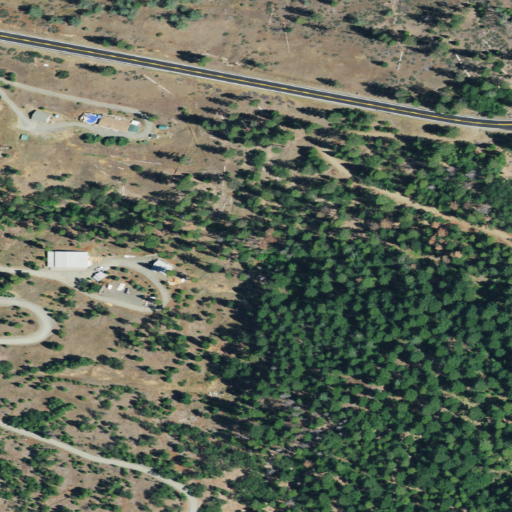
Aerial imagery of valley in California named Last Chance Gulch containing shrub, evergreen forest, open development, mixed forest, low intensity development, and medium intensity development